Question: I attend an online c# class and it asked me to do this:
> Your solution can use a series of branching statements like if(), else-if(), and else(), but does not require any iterative loops.The grade conversion levels should be as follows:- - - - -
My code is
'''
private char convertToLetterGrade(int numberGrade)
{
// replace with student code(Which I have done)
if (numberGrade >= 90 && numberGrade <= 100)
{
MessageBox.Show("A");
}
else if (numberGrade >= 80 && numberGrade <= 90)
{
MessageBox.Show("B");
}
else if (numberGrade >= 70 && numberGrade <= 80)
{
MessageBox.Show("C");
}
else if (numberGrade >= 60 && numberGrade <= 70)
{
MessageBox.Show("D");
}
else if (numberGrade <= 70)
{
MessageBox.Show("F");
}
}
'''
It also said
> Test your algorithm by running the program, entering a value in the textbox on the screen, and clicking on the "Convert To Letter Grade" button.
What should I do?
Edit: Sorry I needed to be more clear I have a number I must enter into a box (discard the magic number thing)

and I am getting the ERROR:'AlgorithmTest.convertToLetterGrade(int): Not all paths return a value'.
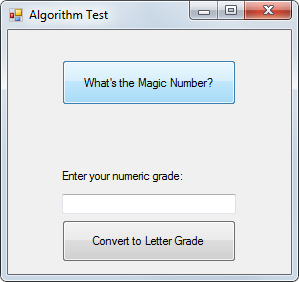
Answer: > AlgorithmTest.convertToLetterGrade(int): Not all paths return a value
The method should return a value for every case;
'''
private char convertToLetterGrade(int numberGrade)
{
// replace with student code(Which I have done)
char letter = 'F';
if (numberGrade >= 90 && numberGrade <= 100)
{
MessageBox.Show("A");
letter = 'A'
}
else if (numberGrade >= 80 && numberGrade < 90)
{
MessageBox.Show("B");
letter = 'B'
}
else if (numberGrade >= 70 && numberGrade < 80)
{
MessageBox.Show("C");
letter = 'C'
}
else if (numberGrade >= 60 && numberGrade < 70)
{
MessageBox.Show("D");
letter = 'D'
}
return letter;
}
'''
Also, be careful with usage of '<=' and '<'.